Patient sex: M
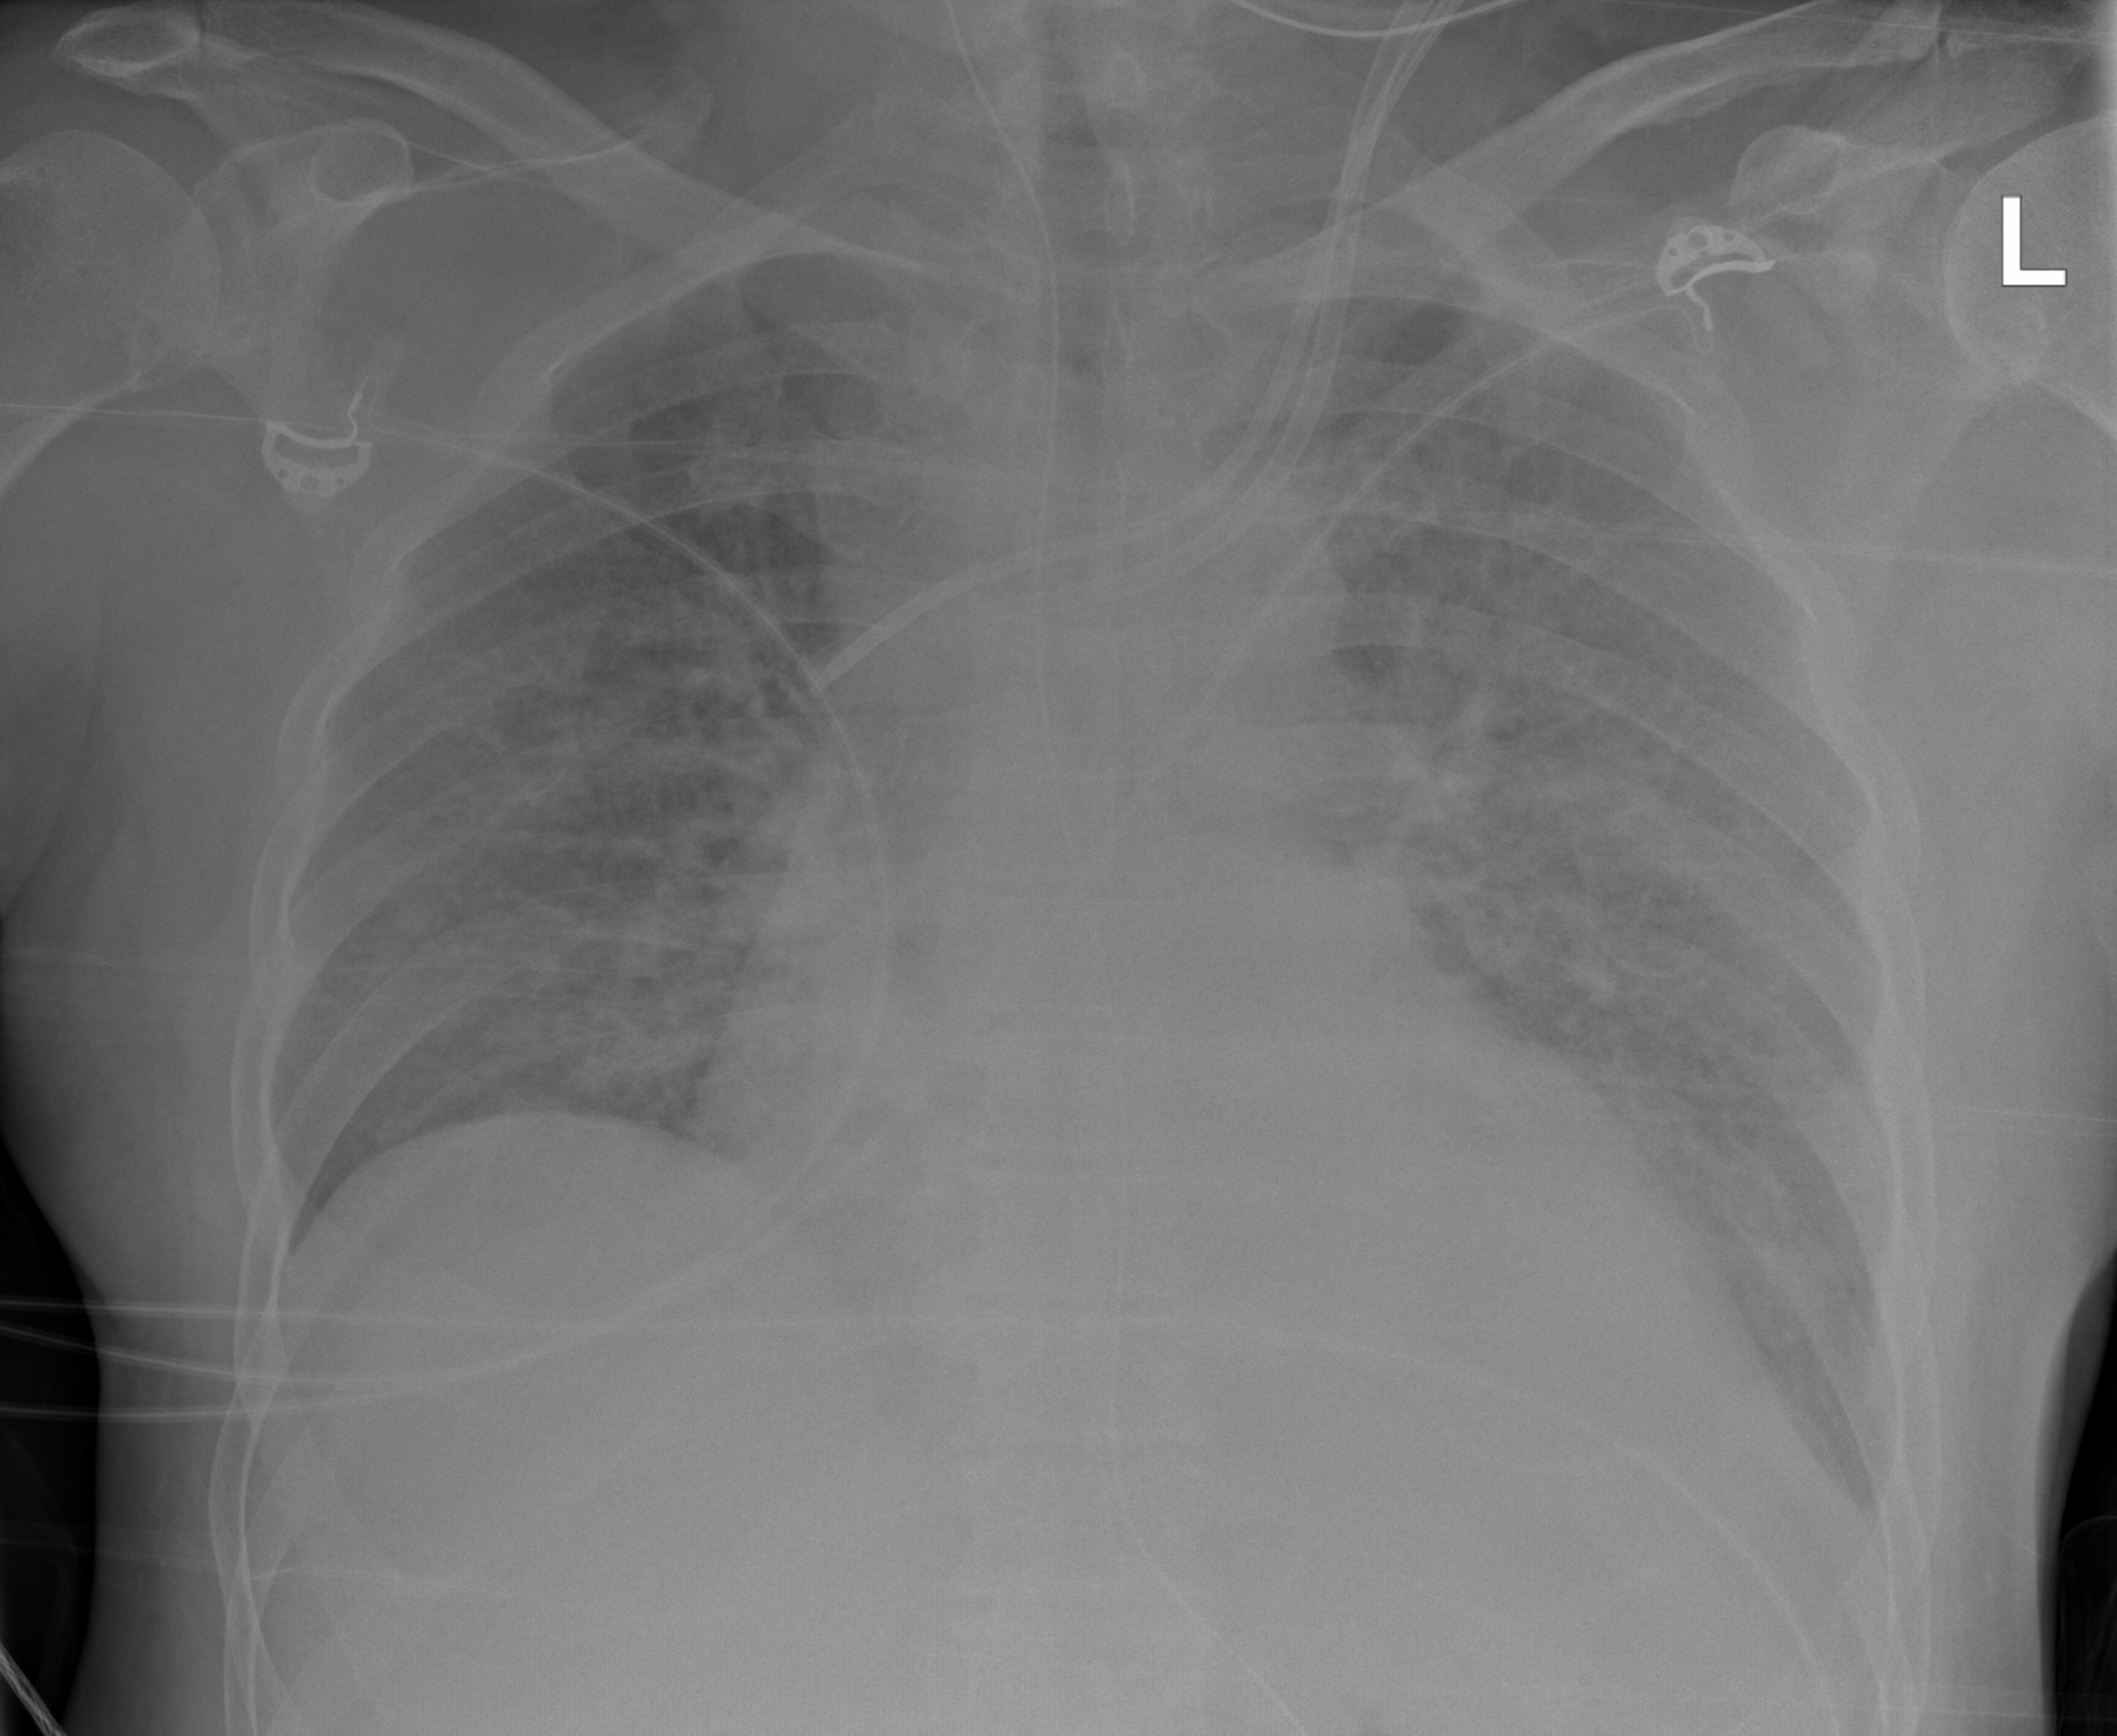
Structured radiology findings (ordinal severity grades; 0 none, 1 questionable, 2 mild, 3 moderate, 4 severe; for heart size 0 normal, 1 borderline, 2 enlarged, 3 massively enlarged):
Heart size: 2
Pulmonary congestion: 2
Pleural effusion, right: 0
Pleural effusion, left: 2
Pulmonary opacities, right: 2
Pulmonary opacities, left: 3
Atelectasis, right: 2
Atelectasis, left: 3